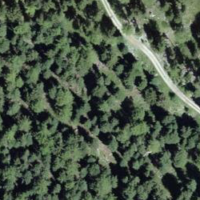
EUNIS habitat code: 43
Species observed at this site:
Campanula barbata